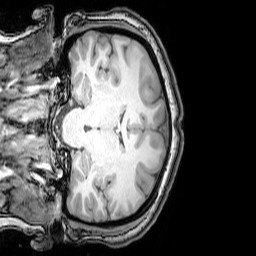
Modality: T1w
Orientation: coronal
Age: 21
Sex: female
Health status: healthy
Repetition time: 0.081 s
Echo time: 0.037 s